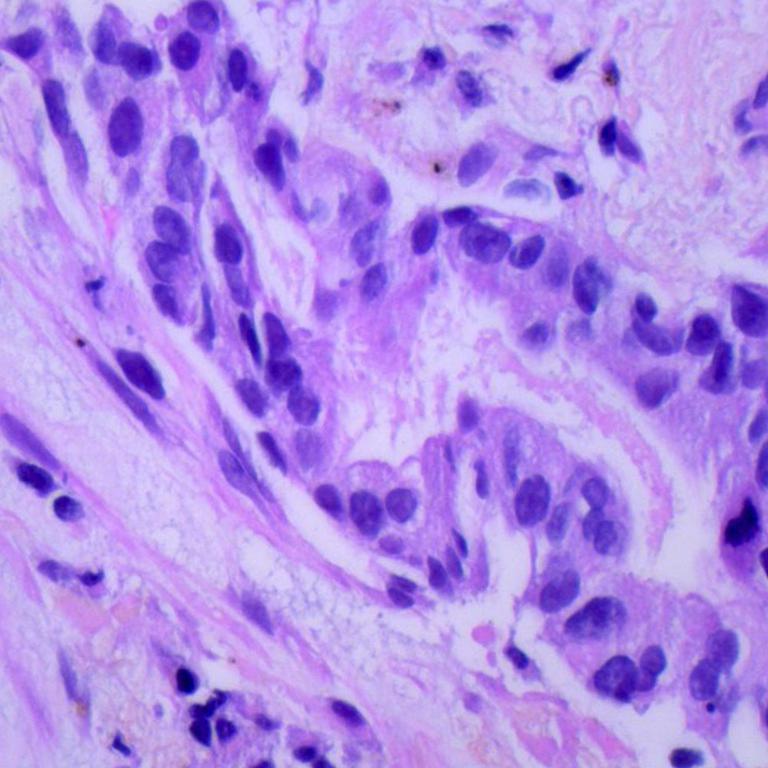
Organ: lung
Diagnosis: adenocarcinomas